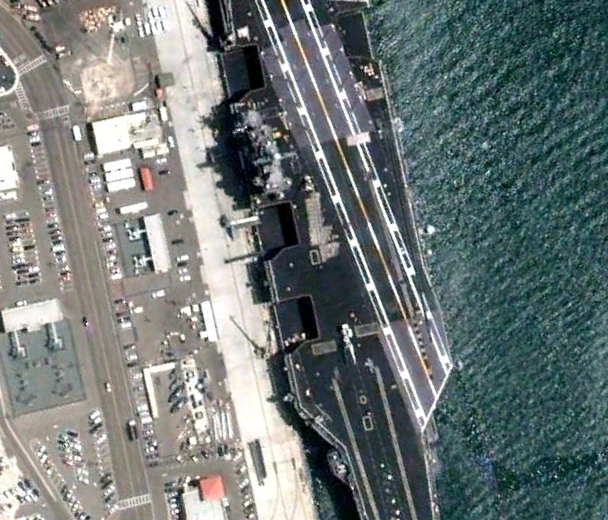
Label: aircraft_carrier